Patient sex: M
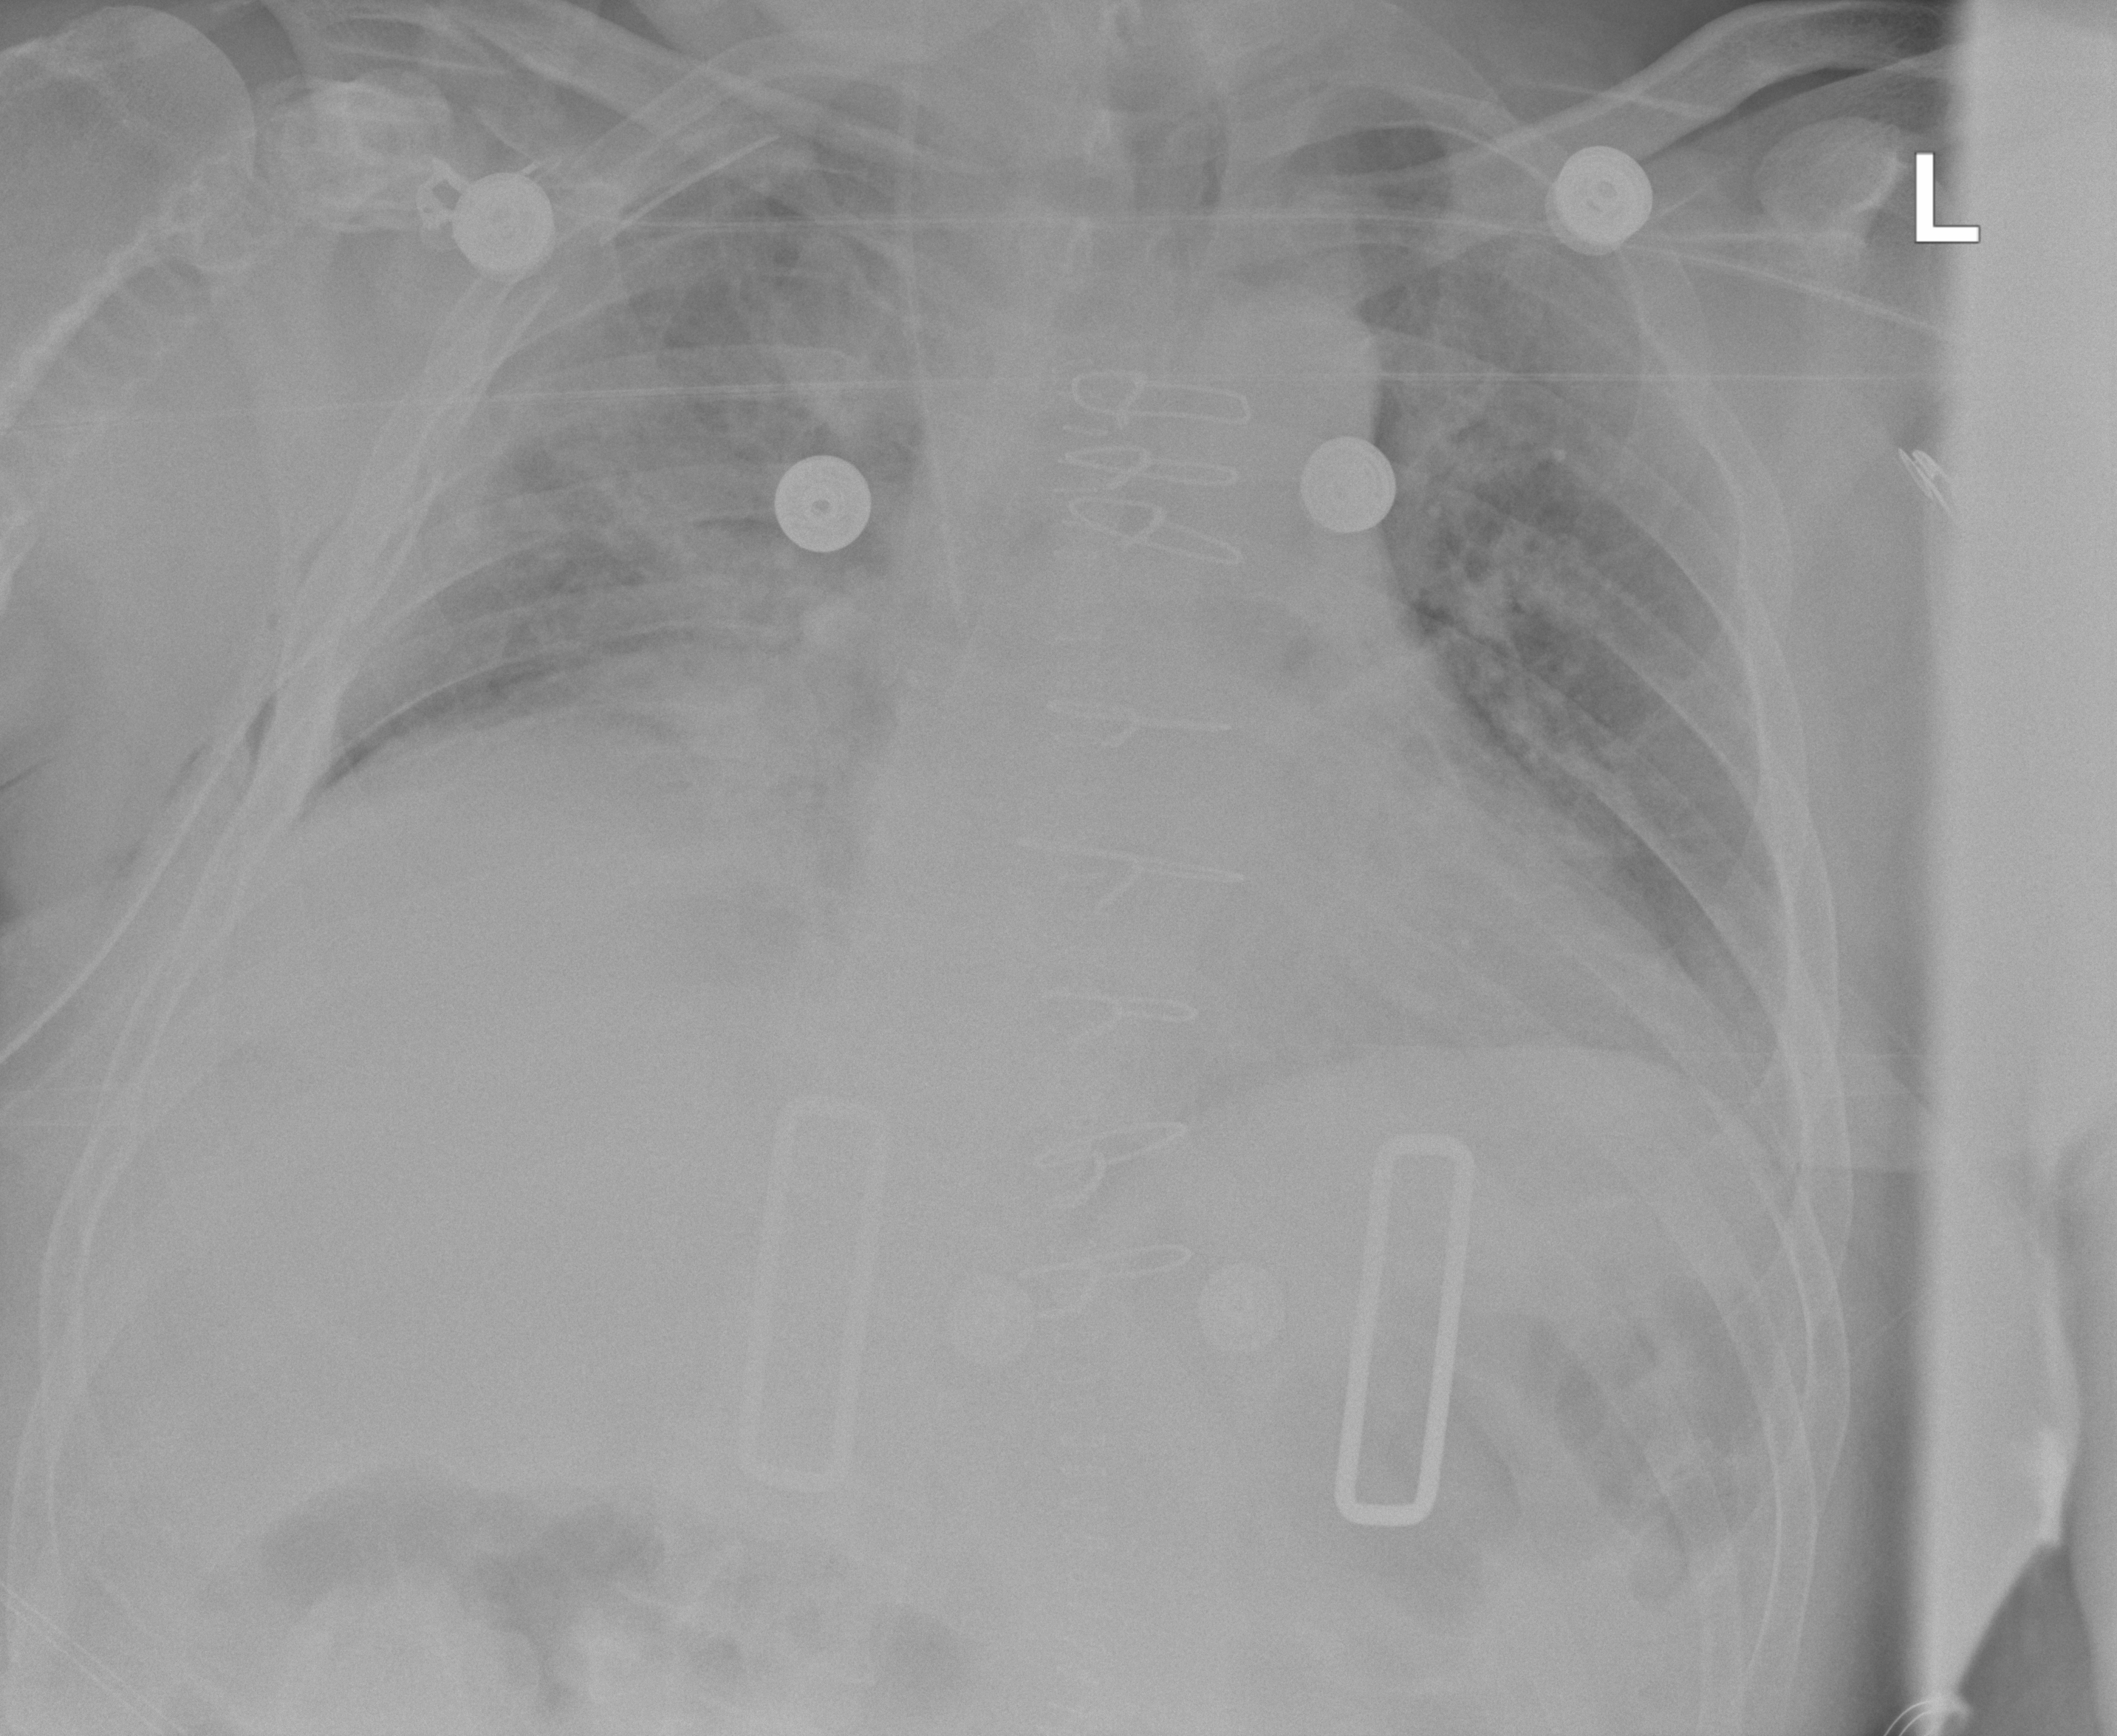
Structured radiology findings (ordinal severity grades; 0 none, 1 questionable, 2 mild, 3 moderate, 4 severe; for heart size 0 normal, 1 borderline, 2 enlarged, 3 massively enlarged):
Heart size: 1
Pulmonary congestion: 2
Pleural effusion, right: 0
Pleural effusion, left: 0
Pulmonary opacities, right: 2
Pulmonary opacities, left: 2
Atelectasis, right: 0
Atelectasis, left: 0